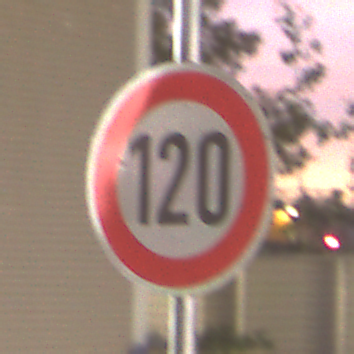
Verkehrszeichen: Geschwindigkeit120
Umgebung: Outdoor, Urban
Tageszeit: SunriseSunset
Wetter: PartlyCloudy
Licht: Artificial
Jahreszeit: NotSpecified
Kontrast: HighContrast